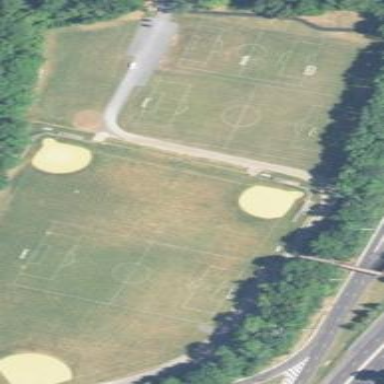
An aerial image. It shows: Recreational ground known as park.